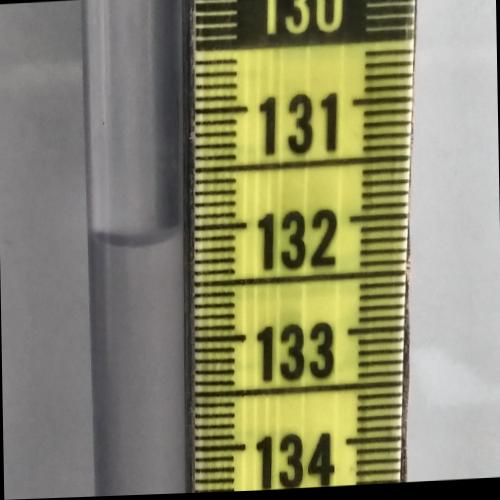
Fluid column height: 132.1 cm